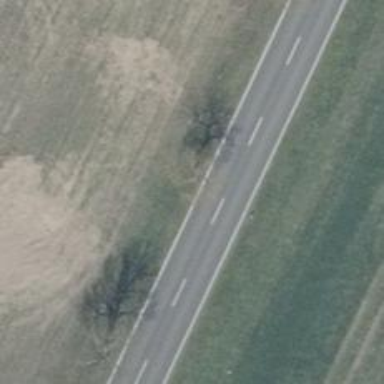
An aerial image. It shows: Avenue of deciduous broadleaved trees.